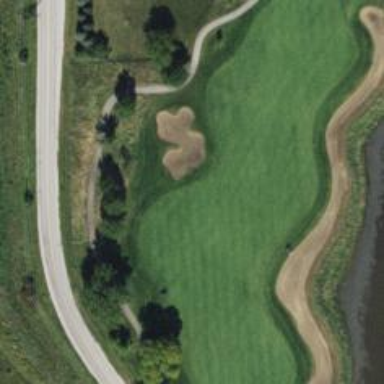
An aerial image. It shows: View of golf hole.